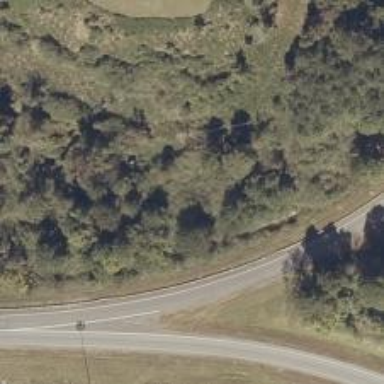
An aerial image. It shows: Abandoned road.